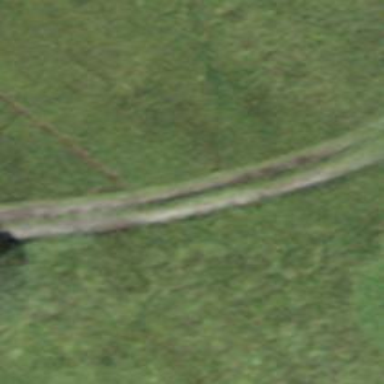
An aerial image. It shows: Culvert tunnel.